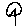
Label: cloud